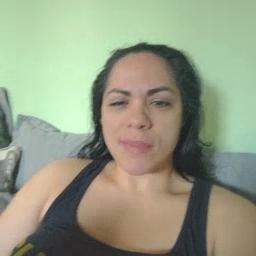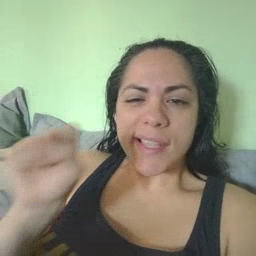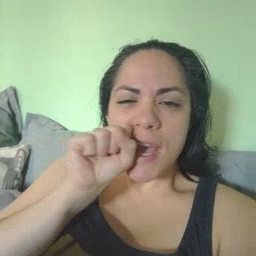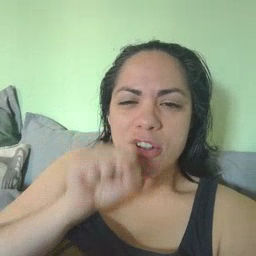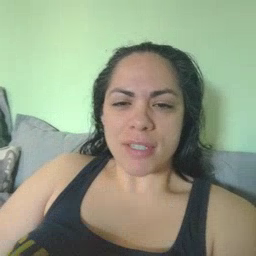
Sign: carrot